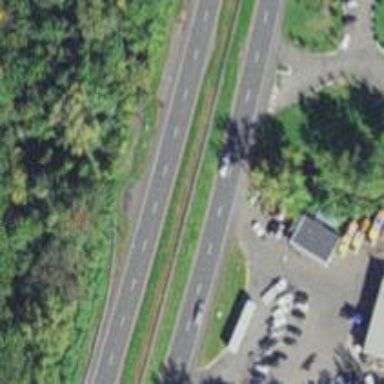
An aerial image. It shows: This image shows trunk highway that functions as expressway.